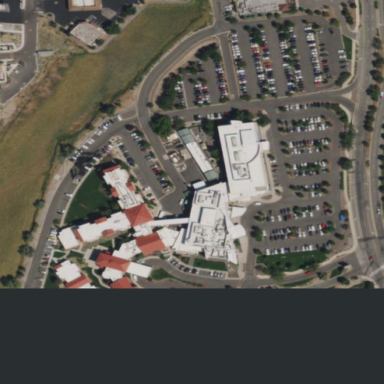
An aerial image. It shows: Healthcare facility identified as hospital.